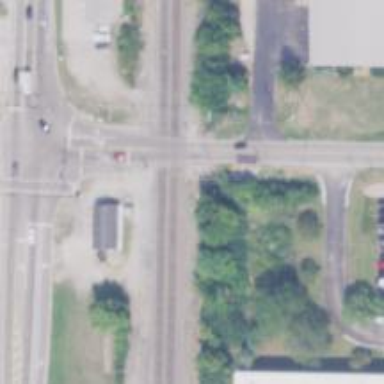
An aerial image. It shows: Railway level crossing.